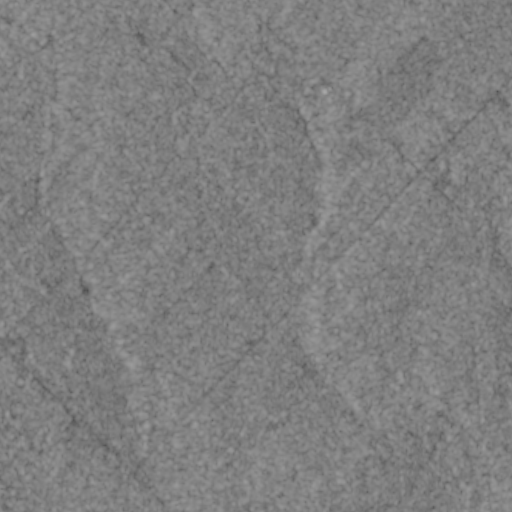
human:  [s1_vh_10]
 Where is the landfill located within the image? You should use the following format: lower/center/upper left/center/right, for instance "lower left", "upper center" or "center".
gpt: The landfill is located in the upper right of the image.
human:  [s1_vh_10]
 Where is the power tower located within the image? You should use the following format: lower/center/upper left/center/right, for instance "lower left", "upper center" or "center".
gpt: There is no power tower in the image.

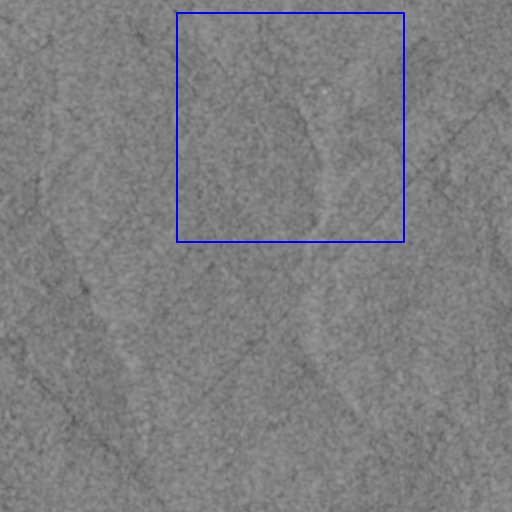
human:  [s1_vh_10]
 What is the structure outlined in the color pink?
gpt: There is no pink outline.
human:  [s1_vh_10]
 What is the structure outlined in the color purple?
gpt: There is no structure outlined in purple.